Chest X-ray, PA view. Patient: 38 years old, sex M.
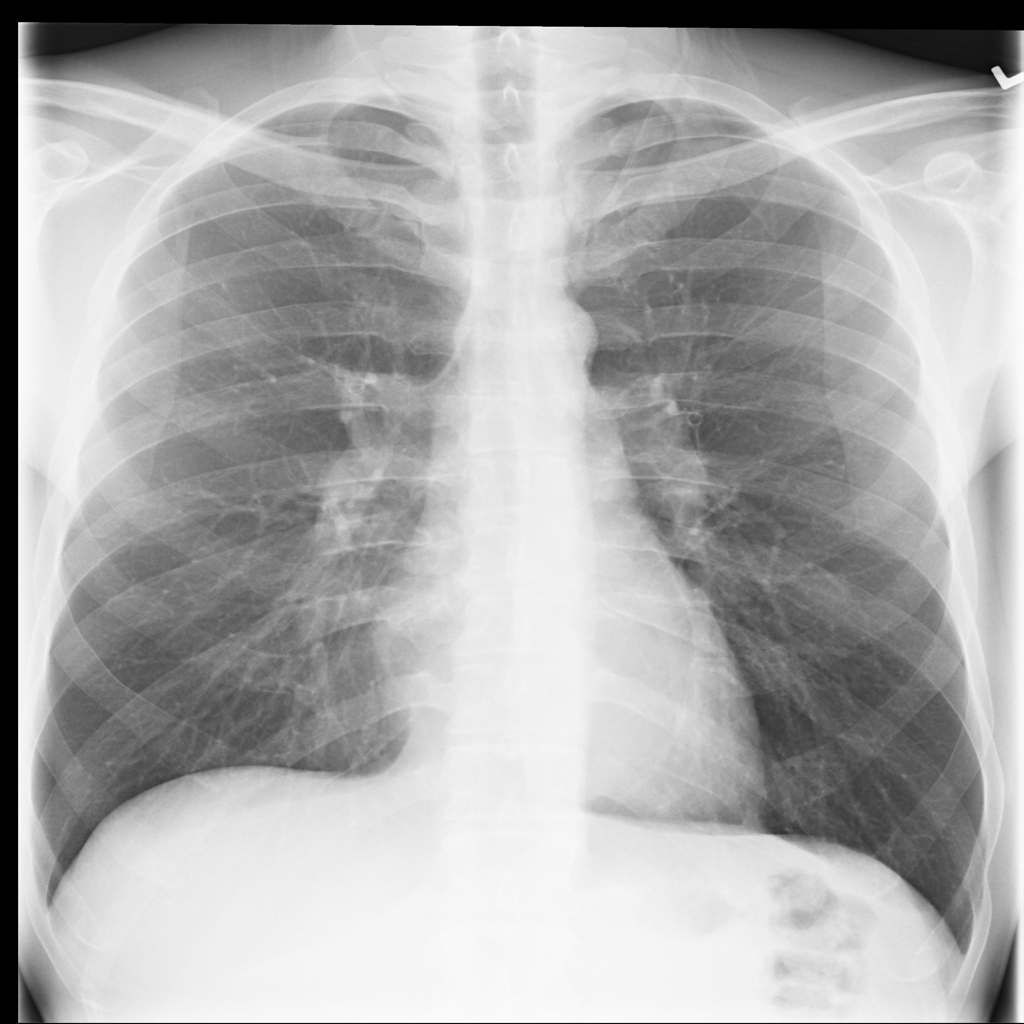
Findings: No Finding